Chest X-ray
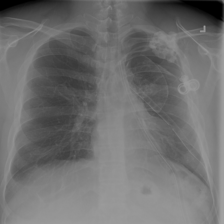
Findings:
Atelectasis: negative
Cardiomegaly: negative
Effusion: negative
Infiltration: negative
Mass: negative
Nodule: negative
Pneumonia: negative
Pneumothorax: negative
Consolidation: negative
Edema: negative
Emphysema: negative
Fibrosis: negative
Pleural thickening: negative
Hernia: negative